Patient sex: M
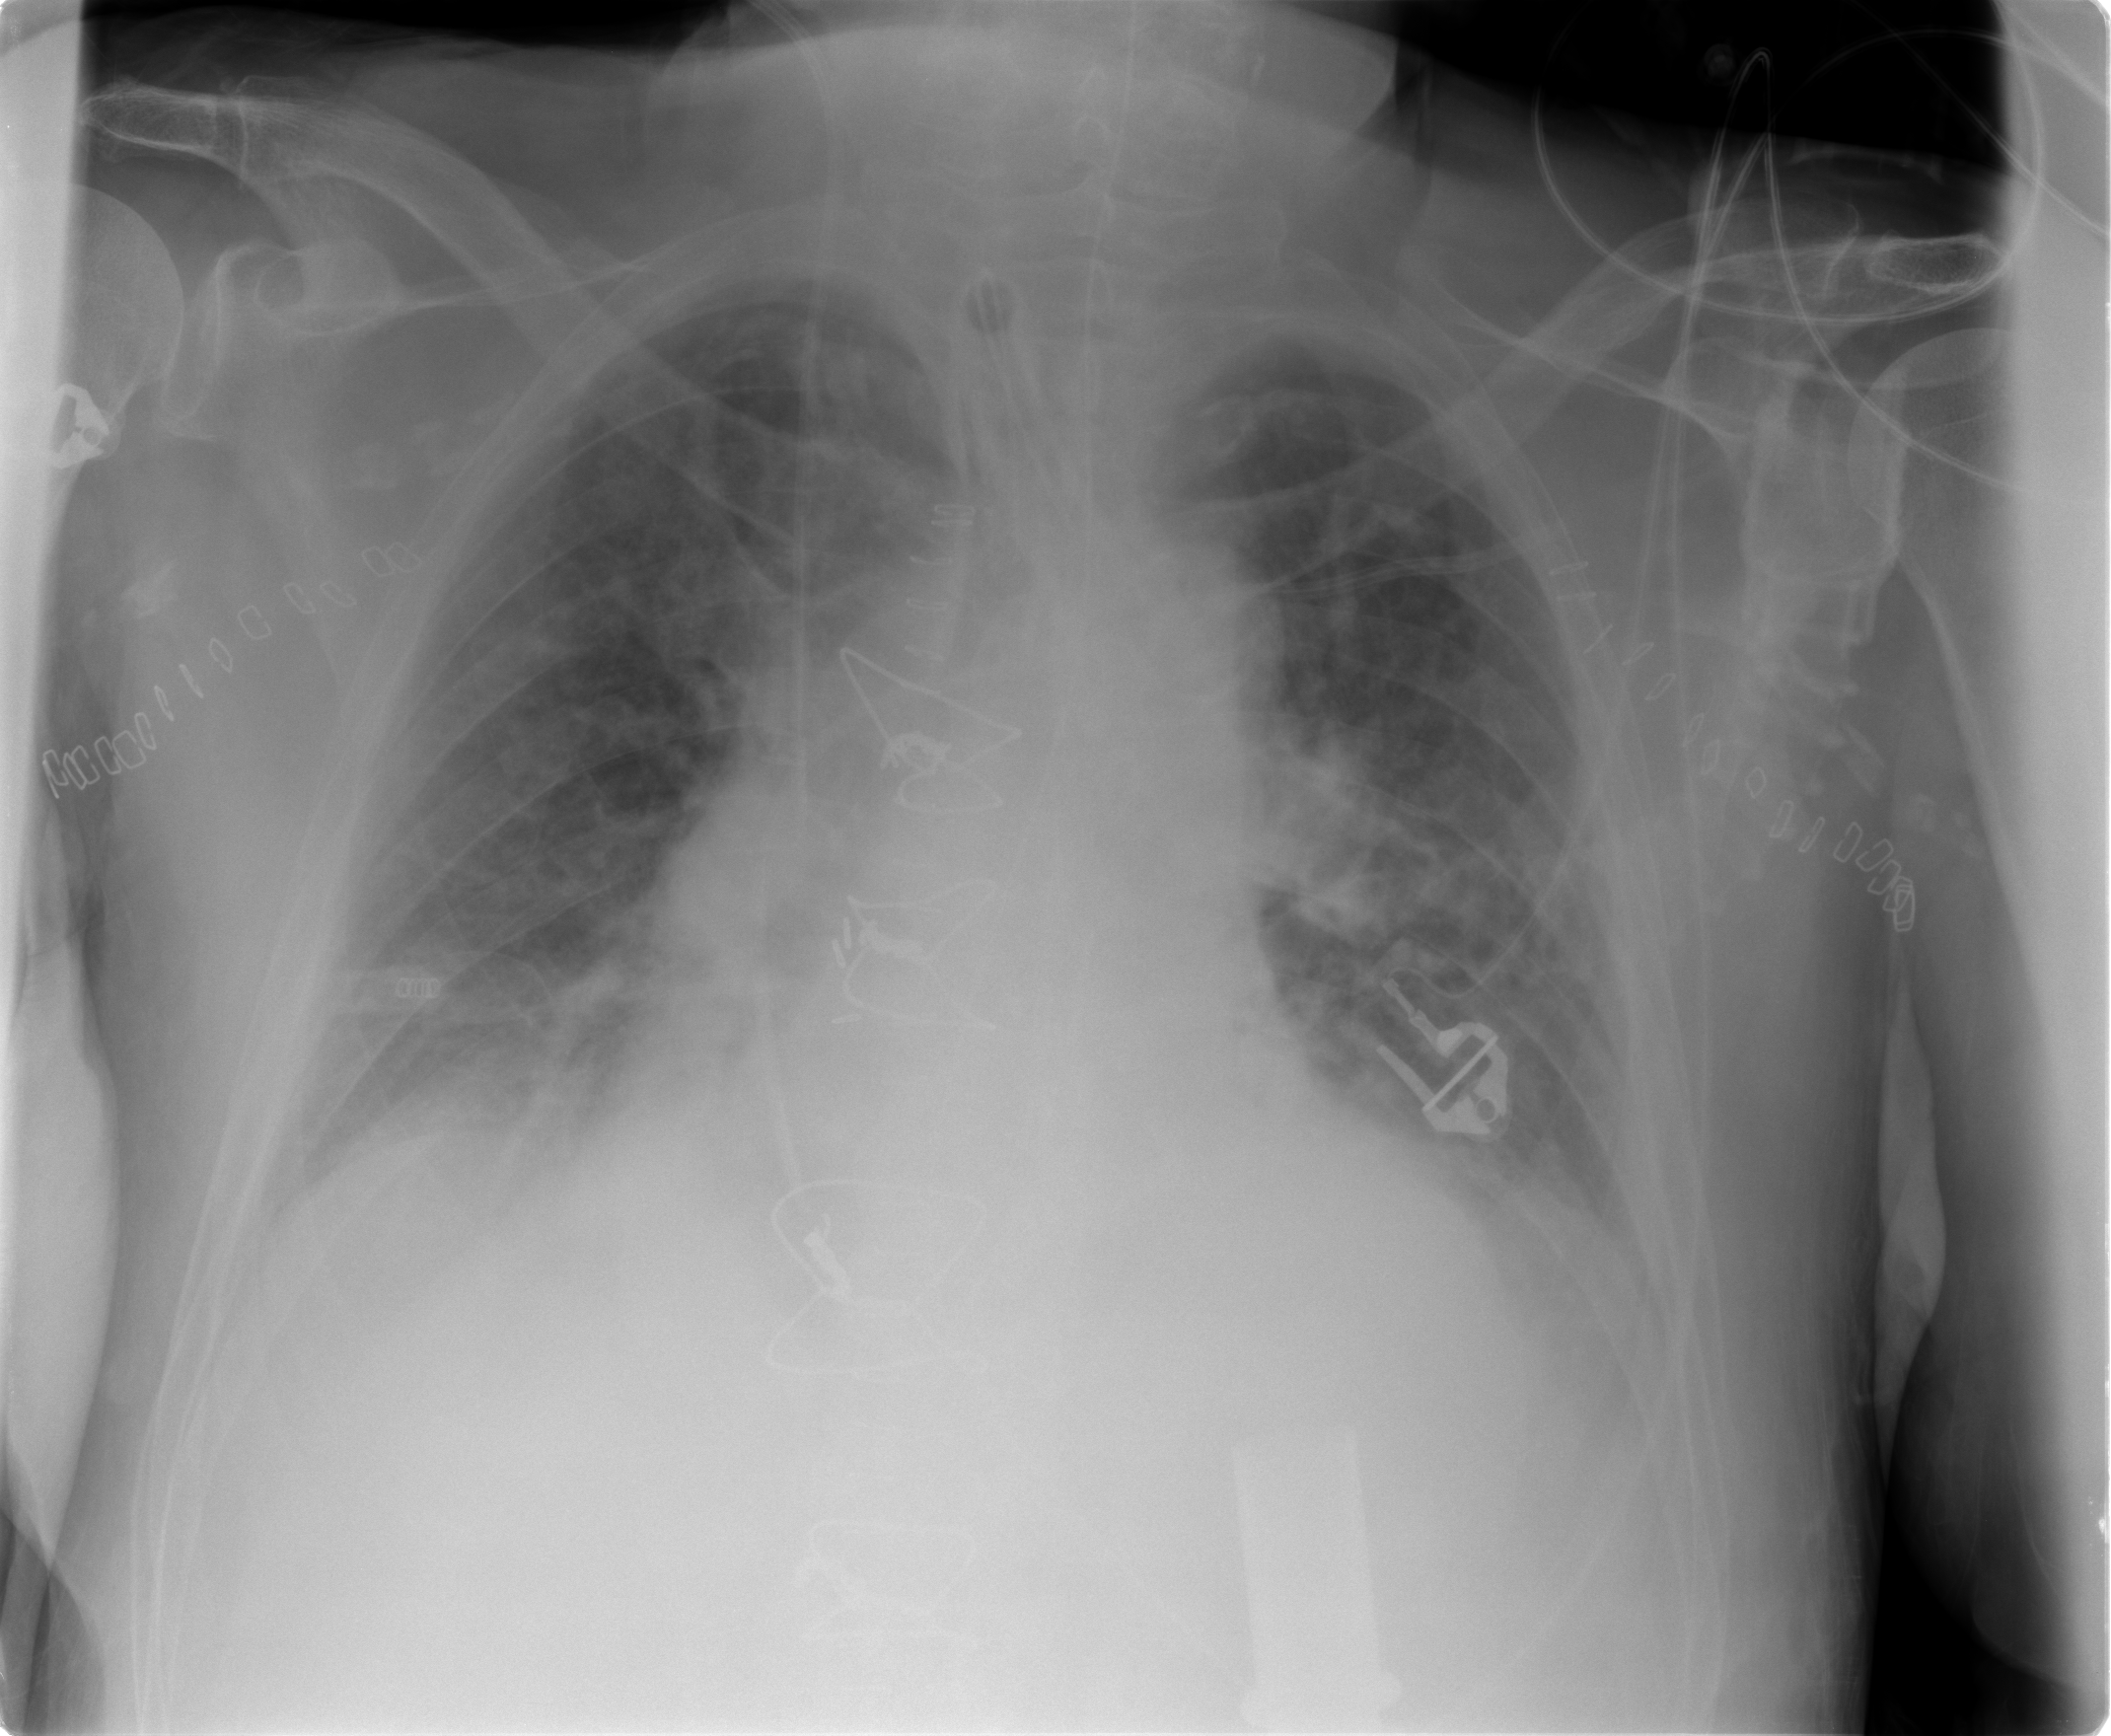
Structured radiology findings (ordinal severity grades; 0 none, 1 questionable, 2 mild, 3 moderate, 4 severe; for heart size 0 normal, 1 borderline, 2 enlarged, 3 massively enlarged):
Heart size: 2
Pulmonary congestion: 3
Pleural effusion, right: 2
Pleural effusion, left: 2
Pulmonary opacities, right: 1
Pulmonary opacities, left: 1
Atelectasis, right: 2
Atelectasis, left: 2